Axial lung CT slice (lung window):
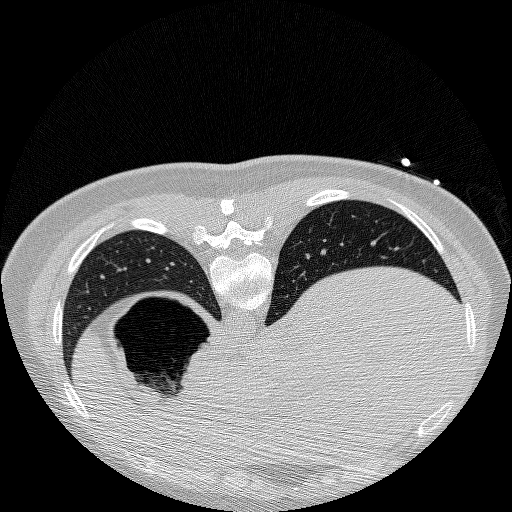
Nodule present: no